Question: When nesting views in Interface Builder, if I have an opaque view with hidden views beneath it in the view Hierarchy, the hidden views are visible through the higher view and are just partially translucent like the below picture.
Why does this happen and can I make it stop? It's very annoying.
To be clear this is strictly in IB. At run time the views are displayed correctly.

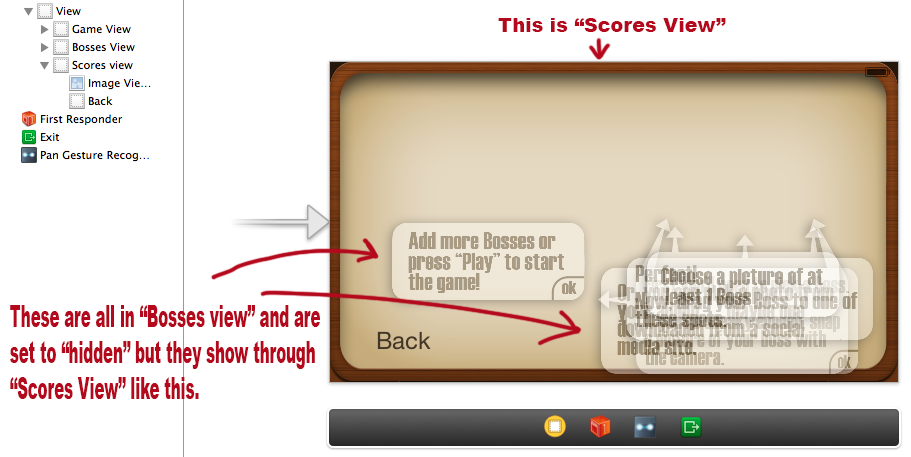
Answer: Sad to see this is the best answer that I have found so far: If you set the view you want to work as NOT hidden, while all the rest ARE hidden, then you can select away from the storyboard (e.g. some other file), then click back on the storyboard. Only the NON-hidden views are displayed. Sadly, the other views comeback if you make position alterations to the view (: only when you click and drag. Selecting and using arrow keys does not), but changing text, size, color etc do not.
Original with hidden
<URL>
Clicked off storyboard and back
<URL>